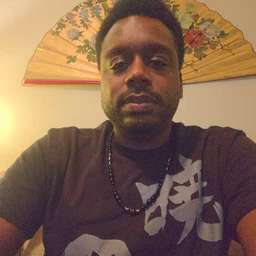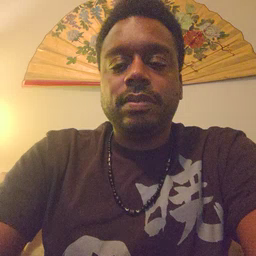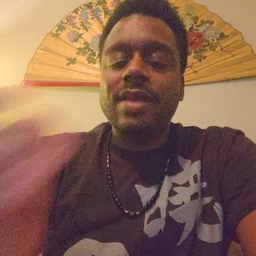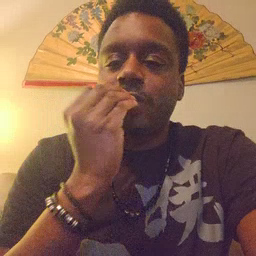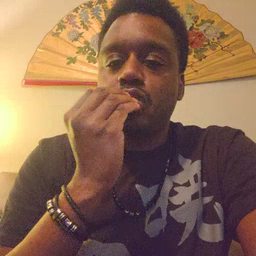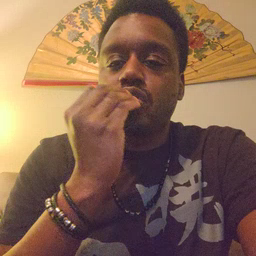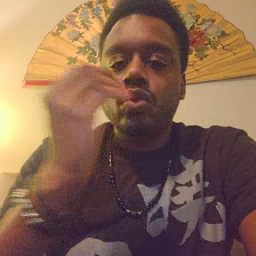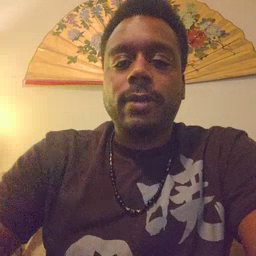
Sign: food